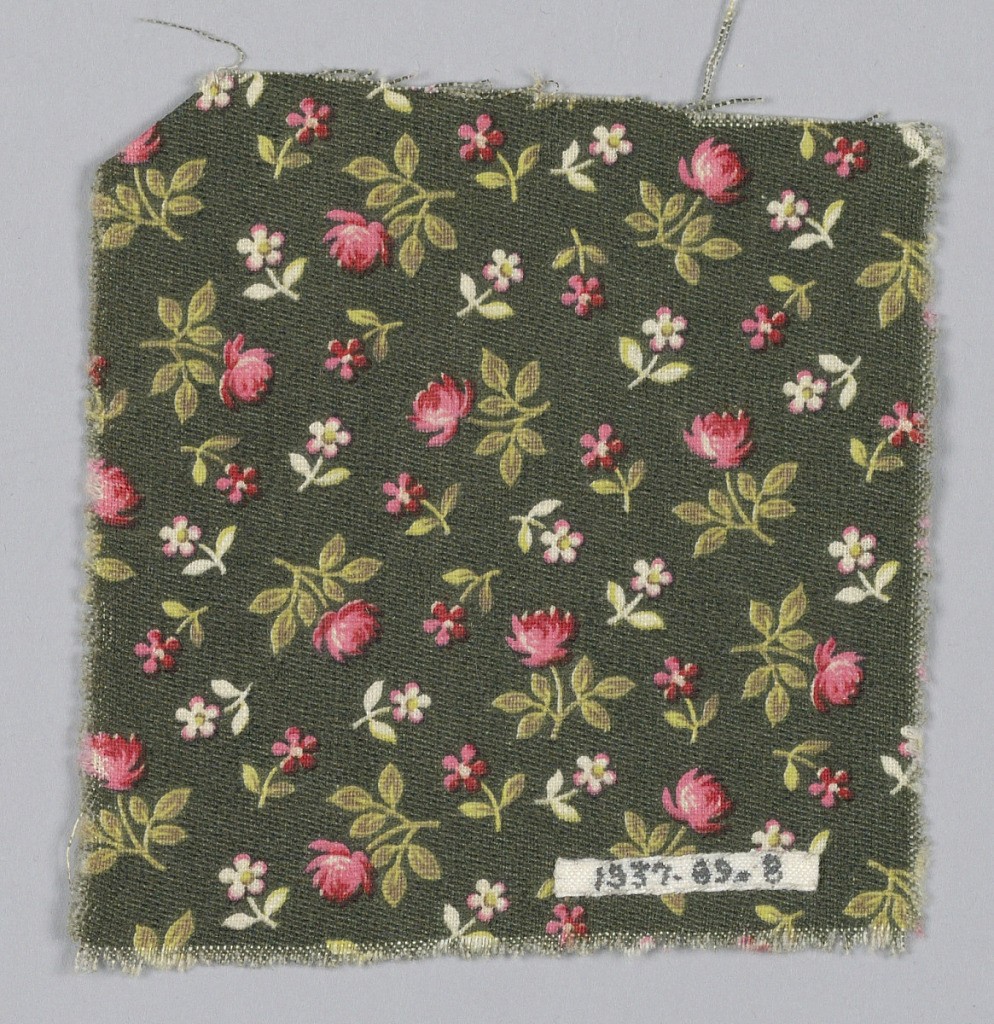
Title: Fragment
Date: ca. 1850
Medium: cotton Technique: printed on plain weave
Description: Fragment with a greenish-black ground and a design of tiny allover roses and five-petal flowers in rose, white, yellow and brown.